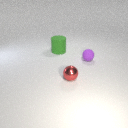
small red metal sphere to the left of small purple rubber sphere